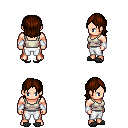
a pixel art fantasy rpg character, male body template, human, light skin, white pirate shirt, white pants, brown long bangs hairstyle, white cloth bracers, gray slippers, four views (front, back, left, right), 2x2 character sprite sheet, small pixel art, hard edges, no anti-aliasing